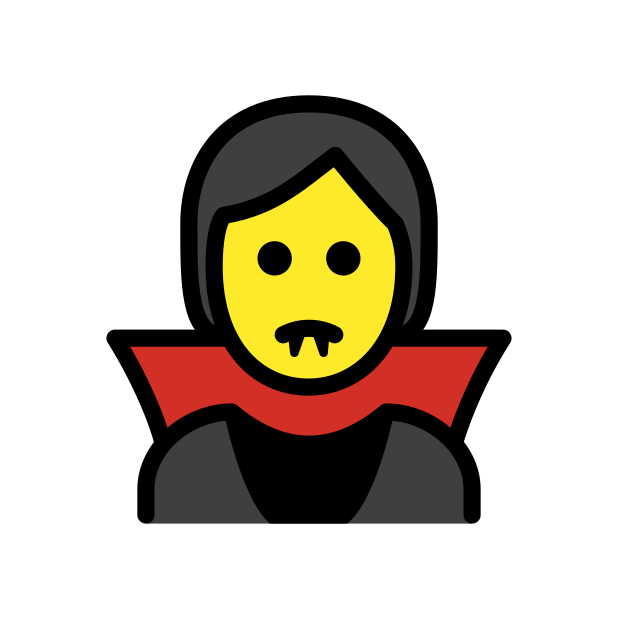
vampire